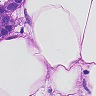
Metastatic tissue present: yes